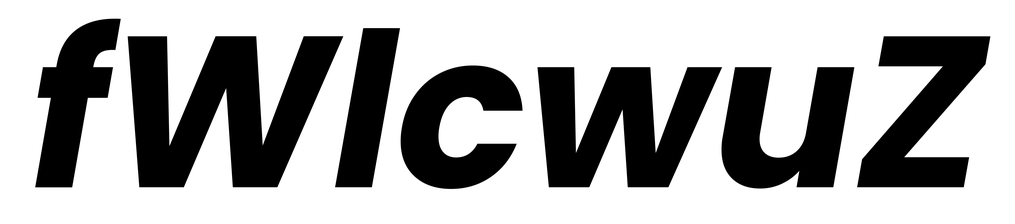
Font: Poppins-BoldItalic